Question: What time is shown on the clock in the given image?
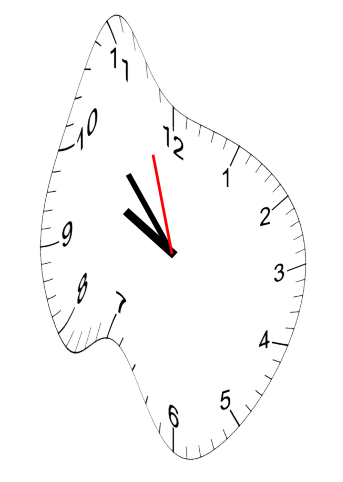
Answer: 09:52:57